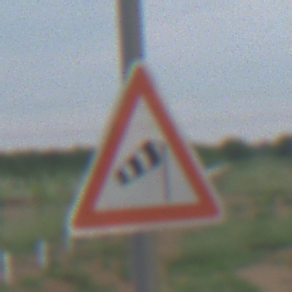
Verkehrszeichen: SeitenwindVonRechts
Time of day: SunriseSunset
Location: Outdoor (Nature)
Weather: PartlyCloudy
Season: NotSpecified
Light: Natural